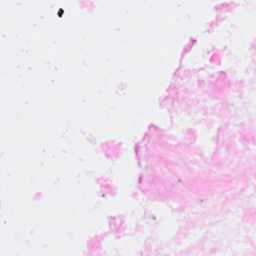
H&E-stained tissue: Breast